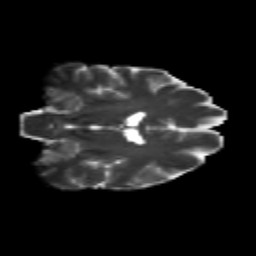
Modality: T2w
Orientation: coronal
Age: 35
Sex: female
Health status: healthy
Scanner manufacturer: siemens
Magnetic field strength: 3 T
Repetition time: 10.8 s
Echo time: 0.082 s